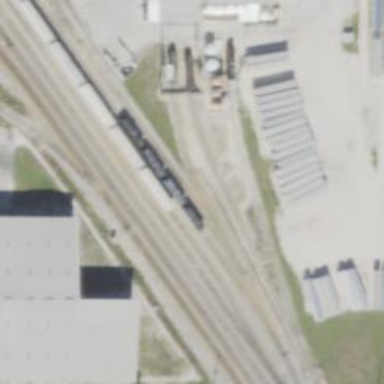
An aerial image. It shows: Railway yard.